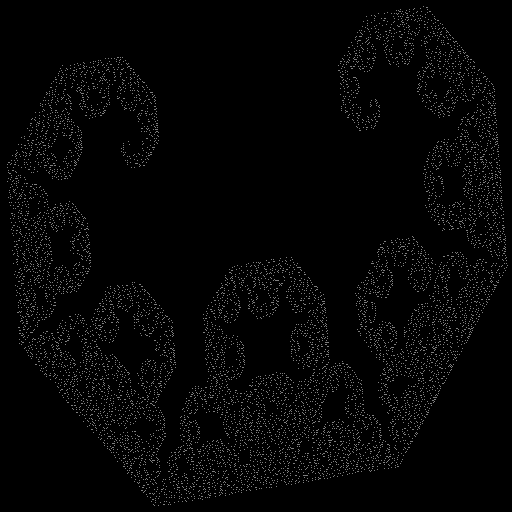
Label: c_curve